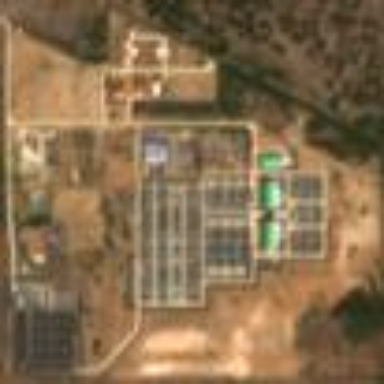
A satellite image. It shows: Converter substation.